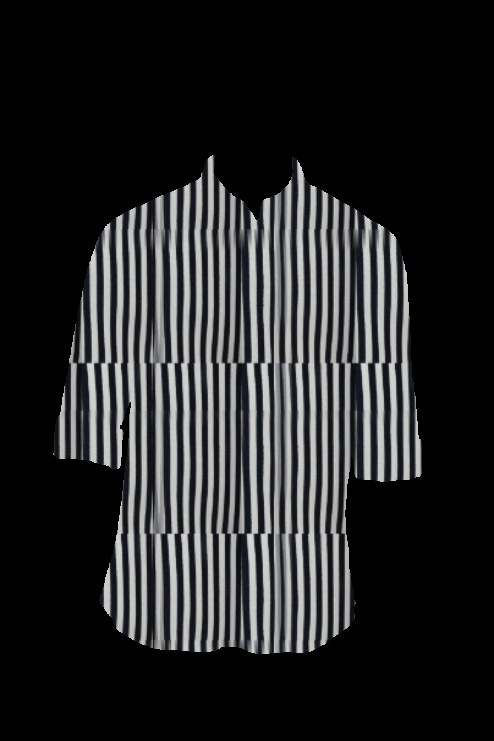
black white stripe tee